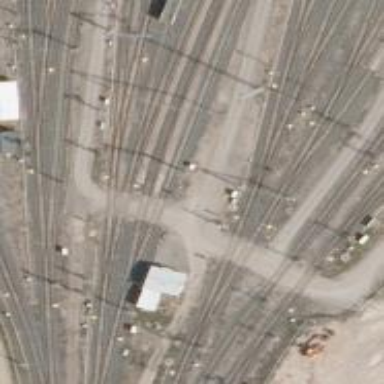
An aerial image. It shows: Railway signal.